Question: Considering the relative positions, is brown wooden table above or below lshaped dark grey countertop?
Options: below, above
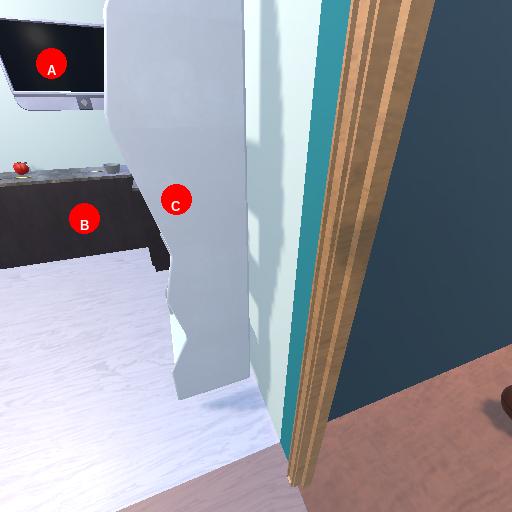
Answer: below